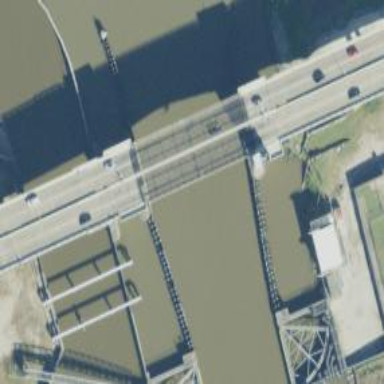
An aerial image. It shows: Primary highway crossing bascule movable bridge.